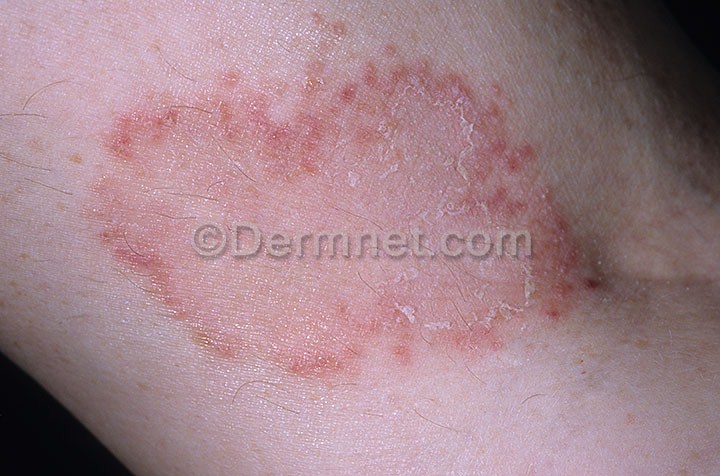
Disease: Tinea Ringworm Candidiasis and other Fungal Infections